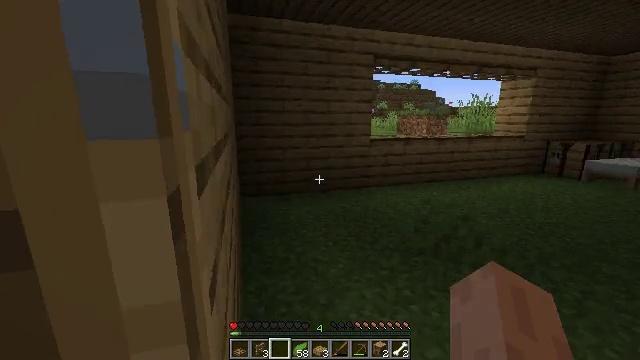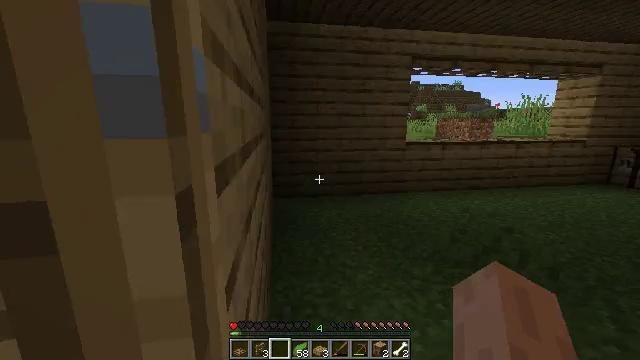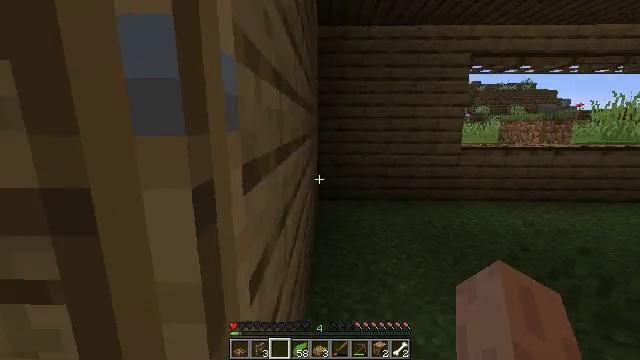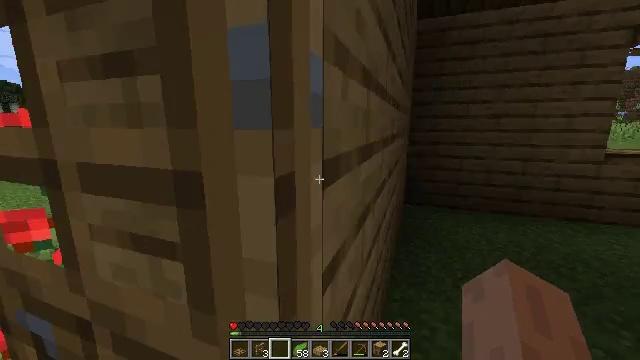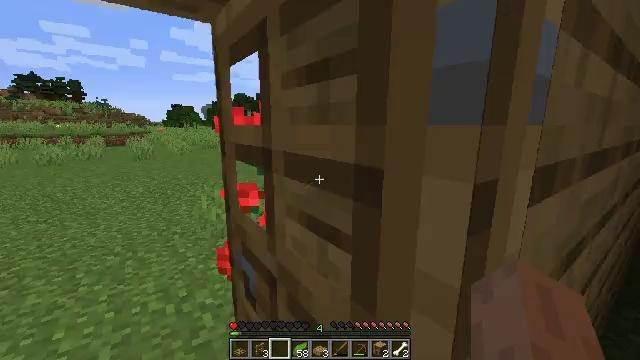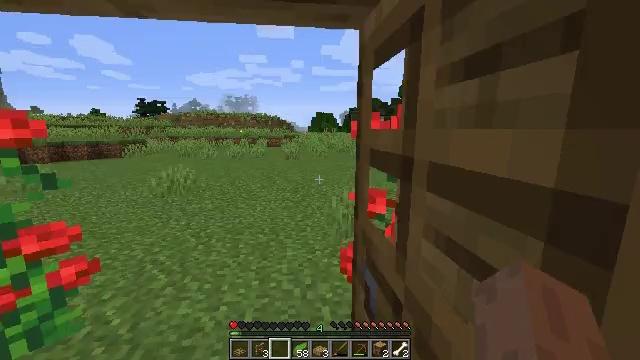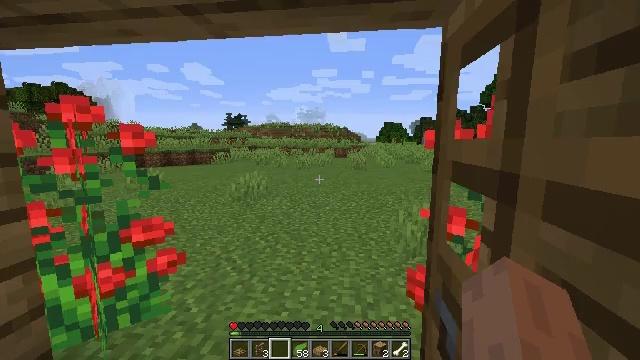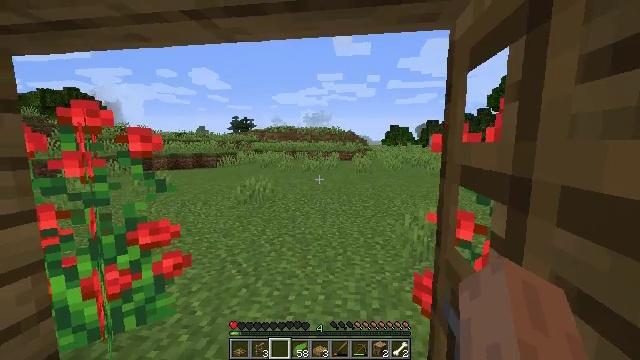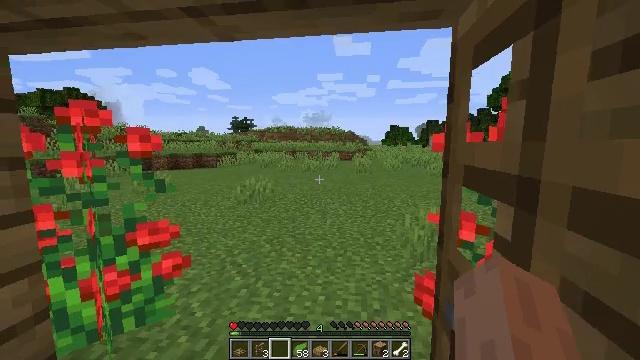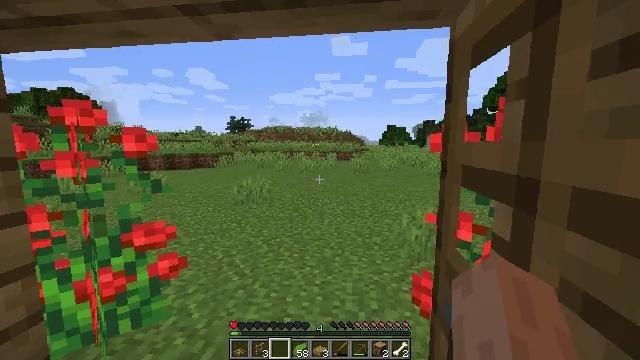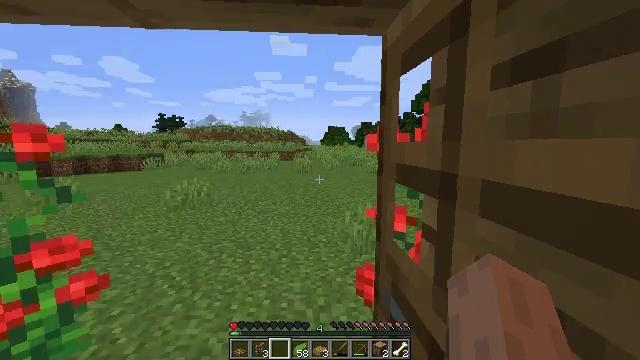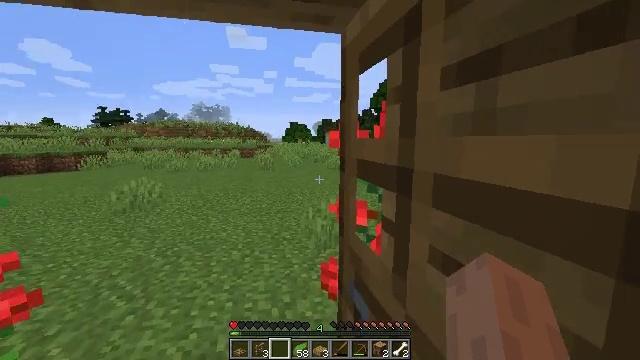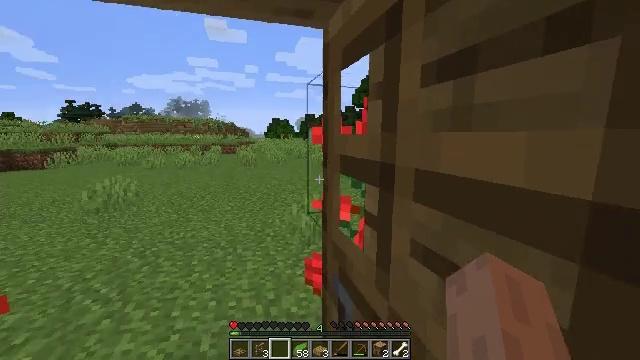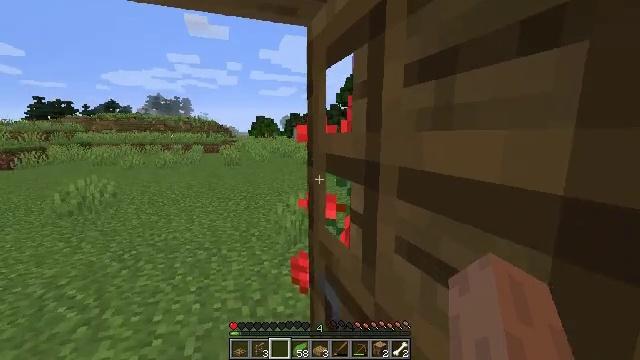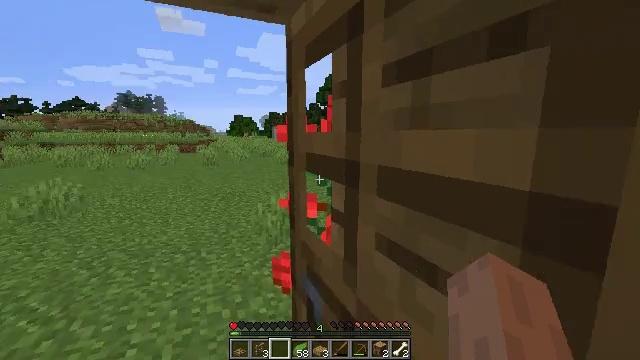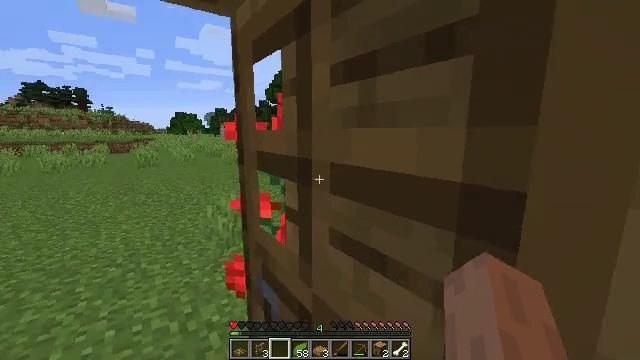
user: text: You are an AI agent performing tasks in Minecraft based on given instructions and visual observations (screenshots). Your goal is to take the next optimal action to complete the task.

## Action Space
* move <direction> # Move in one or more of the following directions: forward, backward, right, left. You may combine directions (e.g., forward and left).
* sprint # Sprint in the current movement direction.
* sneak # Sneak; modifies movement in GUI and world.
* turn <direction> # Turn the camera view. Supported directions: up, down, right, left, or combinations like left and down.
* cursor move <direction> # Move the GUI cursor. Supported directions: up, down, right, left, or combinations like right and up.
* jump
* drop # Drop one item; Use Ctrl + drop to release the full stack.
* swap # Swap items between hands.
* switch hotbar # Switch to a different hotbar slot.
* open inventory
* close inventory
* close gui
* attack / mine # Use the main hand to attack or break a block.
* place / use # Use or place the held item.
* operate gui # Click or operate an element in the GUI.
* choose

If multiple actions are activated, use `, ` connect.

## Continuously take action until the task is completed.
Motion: motion action
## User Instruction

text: Mine planks.
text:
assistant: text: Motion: move forward, turn left
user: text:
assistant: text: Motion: move forward, turn left
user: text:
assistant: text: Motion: move forward, turn left
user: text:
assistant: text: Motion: move forward, turn left
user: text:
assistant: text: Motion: turn left and up
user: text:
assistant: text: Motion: turn left and up
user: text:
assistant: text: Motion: turn left
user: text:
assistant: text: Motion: no_op
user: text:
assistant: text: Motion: no_op
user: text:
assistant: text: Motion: turn right
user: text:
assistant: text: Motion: turn right
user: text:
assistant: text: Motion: turn right
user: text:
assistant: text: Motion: turn right
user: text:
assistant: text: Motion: turn right
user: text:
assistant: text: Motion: turn right
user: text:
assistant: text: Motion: turn right
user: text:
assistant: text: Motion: use / place
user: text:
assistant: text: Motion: use / place
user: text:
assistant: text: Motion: use / place
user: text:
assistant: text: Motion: use / place
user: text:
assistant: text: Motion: no_op
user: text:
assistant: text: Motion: no_op
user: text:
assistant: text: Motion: no_op
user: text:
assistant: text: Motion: turn right
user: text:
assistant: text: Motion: turn right
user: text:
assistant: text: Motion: turn right
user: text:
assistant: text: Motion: no_op
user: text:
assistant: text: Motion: no_op
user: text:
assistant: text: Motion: no_op
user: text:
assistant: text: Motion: move back